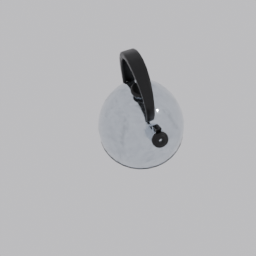
Label: appliances